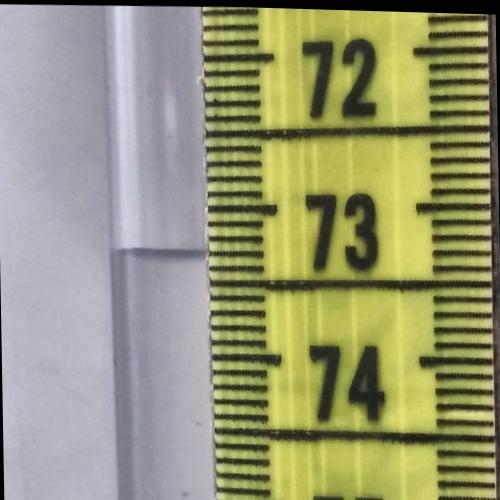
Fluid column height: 73.3 cm